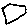
Label: hexagon